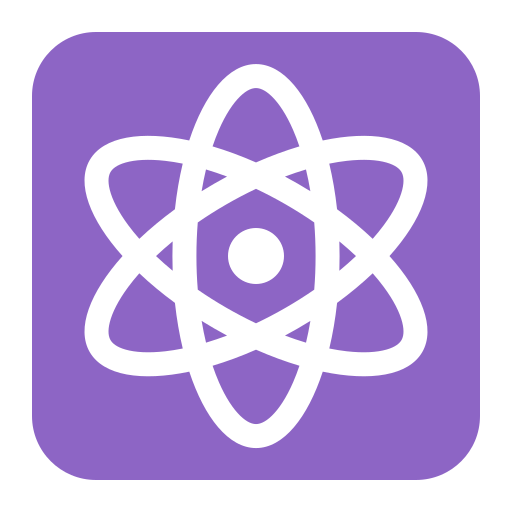
atom symbol flat